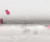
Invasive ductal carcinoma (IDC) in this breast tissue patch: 0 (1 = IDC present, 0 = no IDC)